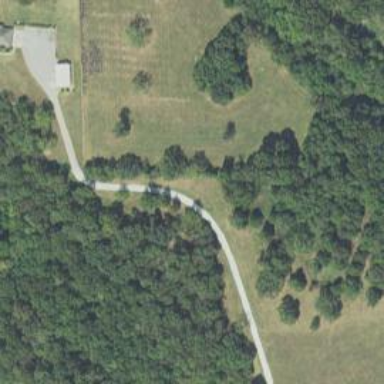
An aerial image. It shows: Driveway leading to service road.